Question: I'm writing a program, where I have to rotate o point.
But something in calculations isn't right.
That's function to rotate (Y-axis):
'''
point3 rotY(point3 a, float angle){
float x,z;
z=a.z*cos(angle)-a.x*sin(angle);
x=a.z*sin(angle)+a.x*cos(angle);
a.z=z;
a.x=x;
return a;
}
'''
That's point3 structure:
'''
struct point3{
float x,y,z;
point3(){
x=y=z=0.0f;
}
point3(float a,float b,float c){
x=a;y=b;z=c;
}
};
'''
Calling code:
'''
point3 a(0.0f,l,0.0f);
a=rotX(a,S->angle*rad);
std::vector <point3> pocz(S->amount);
for(int i=0;i<S->amount;i++)
pocz[i]=rotY(a,(i*(360.0f/S->amount))*rad);
'''
This '(i*(360.0f/S->amount))*rad' is rotation as on this picture
I know that for expample when
'a.x=0.0f', 'a.y=2.36880779' and 'a.z=2.36880779' and i want to rotate it by 180 degrees this function will return
'a.x=-2.07087751e-007', 'a.y=2.36880779' and 'a.z=-2.36880779'.
But it should return 'a.x=0.0', 'a.y=2.36880779' and 'a.z=-2.36880779'.
What can be wrong here?
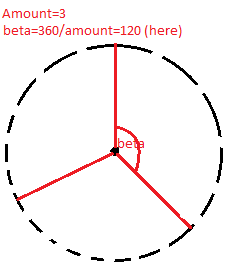
Answer: Nothing wrong here : floating-point arithmetic is approximative (up to 6 digits).
More info on the subject : <URL>
As stated by juanchopanza, you can switch to double : <URL>